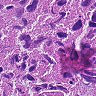
Metastatic tissue present: yes